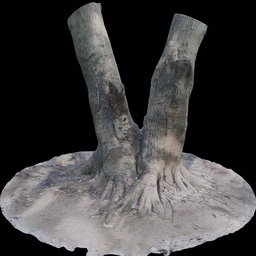
Label: nature